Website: crate-barrel
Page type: order-returns
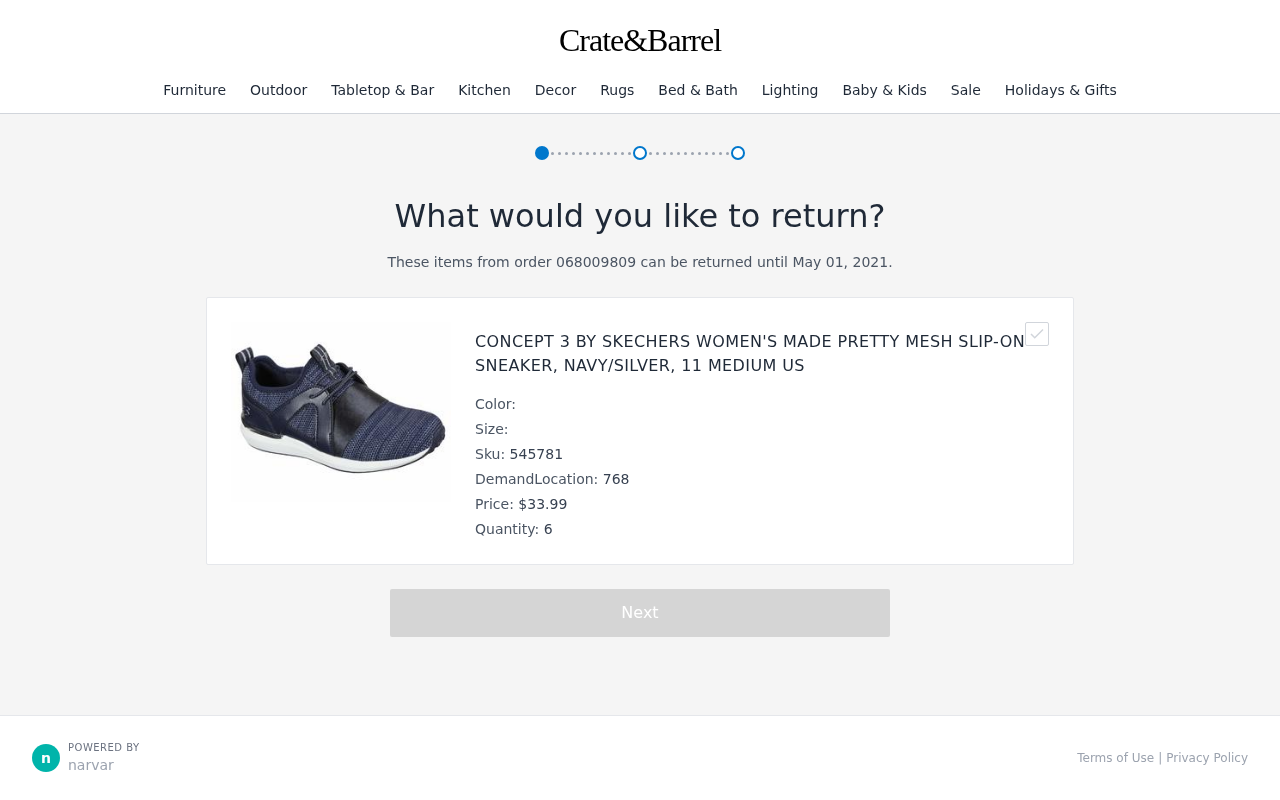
Product elements: key: PRODUCT1_NAME
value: Concept 3 by Skechers Women's Made Pretty Mesh Slip-On Sneaker, Navy/Silver, 11 Medium US
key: PRODUCT1_PRICE
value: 33.99
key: PRODUCT1_QUANTITY
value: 6
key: PRODUCT1_SKU
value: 545781
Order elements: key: ORDER_ID
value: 068009809
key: ORDER_RETURN_BY_DATE
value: May 01, 2021
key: ORDER_DEMAND_LOCATION
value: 768